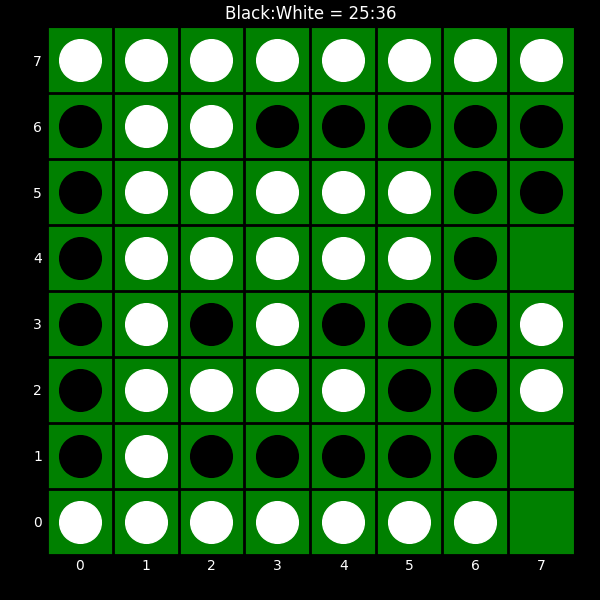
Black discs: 25
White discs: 36